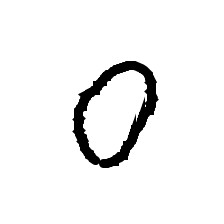
Shape: circle